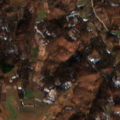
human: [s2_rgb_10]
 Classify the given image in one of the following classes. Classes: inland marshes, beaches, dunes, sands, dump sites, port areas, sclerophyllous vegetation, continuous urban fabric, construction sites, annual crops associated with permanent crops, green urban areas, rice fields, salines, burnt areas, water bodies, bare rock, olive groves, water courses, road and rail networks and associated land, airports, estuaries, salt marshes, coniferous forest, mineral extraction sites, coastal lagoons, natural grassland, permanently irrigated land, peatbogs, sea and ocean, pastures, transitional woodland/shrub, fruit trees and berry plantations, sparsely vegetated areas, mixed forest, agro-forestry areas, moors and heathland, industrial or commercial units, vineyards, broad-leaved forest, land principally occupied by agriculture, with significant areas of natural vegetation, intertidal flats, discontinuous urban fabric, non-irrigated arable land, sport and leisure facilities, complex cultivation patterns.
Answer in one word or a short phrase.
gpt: complex cultivation patterns, land principally occupied by agriculture, with significant areas of natural vegetation, broad-leaved forest